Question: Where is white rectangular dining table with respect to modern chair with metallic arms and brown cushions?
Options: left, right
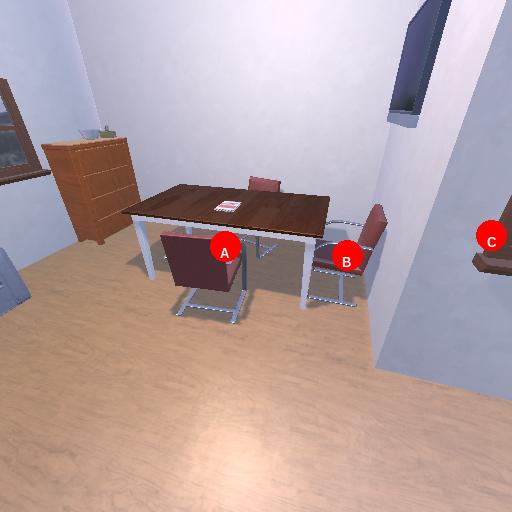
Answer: left